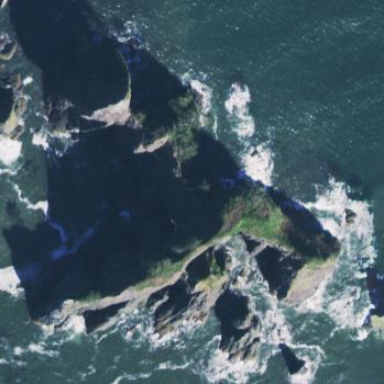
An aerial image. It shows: Islet along the coastline.